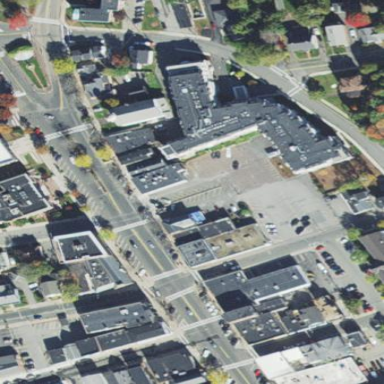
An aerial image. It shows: Paved parking area.